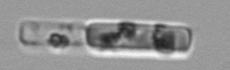
Label: Guinardia_delicatula